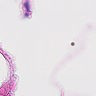
Metastatic tissue present: no